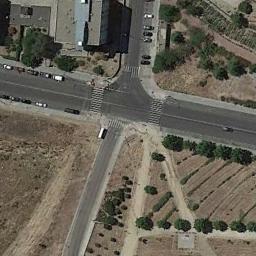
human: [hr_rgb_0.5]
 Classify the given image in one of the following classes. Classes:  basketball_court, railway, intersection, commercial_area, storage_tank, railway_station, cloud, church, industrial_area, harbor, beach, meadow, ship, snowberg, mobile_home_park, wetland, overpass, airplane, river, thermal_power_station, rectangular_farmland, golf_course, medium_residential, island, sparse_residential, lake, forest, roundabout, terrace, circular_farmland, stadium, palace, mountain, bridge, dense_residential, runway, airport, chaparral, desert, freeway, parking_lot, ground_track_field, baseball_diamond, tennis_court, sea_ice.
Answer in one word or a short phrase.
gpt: intersection